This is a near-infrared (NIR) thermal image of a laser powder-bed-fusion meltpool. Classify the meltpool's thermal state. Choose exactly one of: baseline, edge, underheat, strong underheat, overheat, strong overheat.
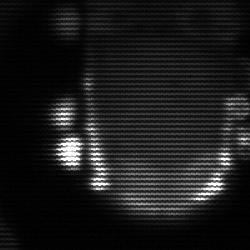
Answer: baseline